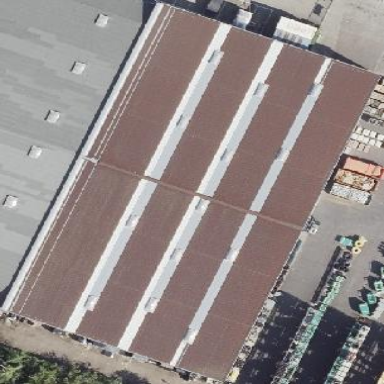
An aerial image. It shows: Commercial building.